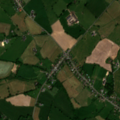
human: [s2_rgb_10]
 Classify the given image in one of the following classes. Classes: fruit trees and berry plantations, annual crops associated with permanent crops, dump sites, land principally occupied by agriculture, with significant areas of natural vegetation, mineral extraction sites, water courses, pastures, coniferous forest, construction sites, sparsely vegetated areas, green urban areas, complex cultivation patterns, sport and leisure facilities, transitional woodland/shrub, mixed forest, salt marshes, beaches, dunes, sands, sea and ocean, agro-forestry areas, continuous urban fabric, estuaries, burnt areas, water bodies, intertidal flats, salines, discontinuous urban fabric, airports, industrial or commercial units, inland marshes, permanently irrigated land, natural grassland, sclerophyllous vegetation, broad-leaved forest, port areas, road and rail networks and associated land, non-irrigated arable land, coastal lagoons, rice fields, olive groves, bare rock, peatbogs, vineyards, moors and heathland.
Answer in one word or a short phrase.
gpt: discontinuous urban fabric, pastures, complex cultivation patterns